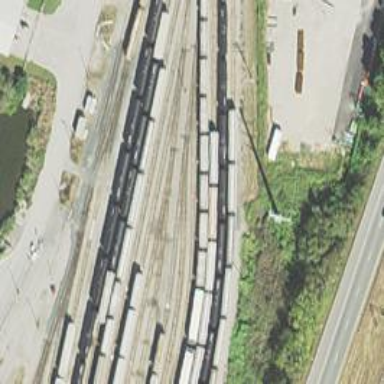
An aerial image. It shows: Railway yard.